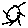
Label: sun